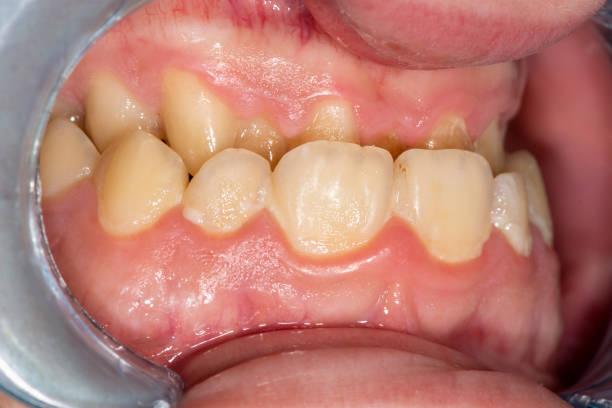
Condition: Gingivitis